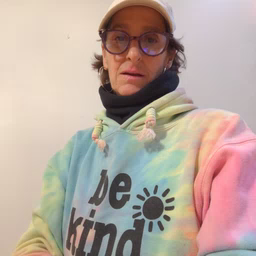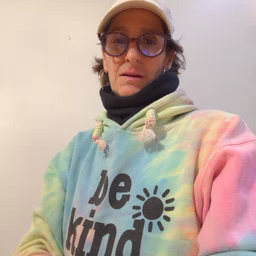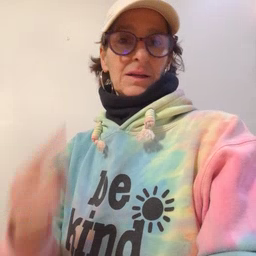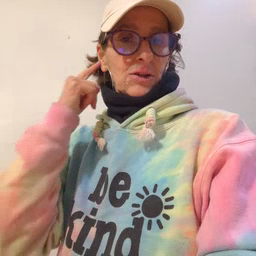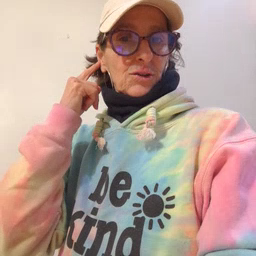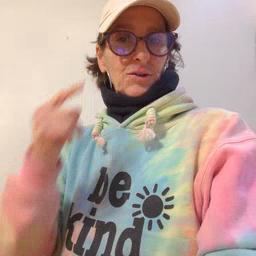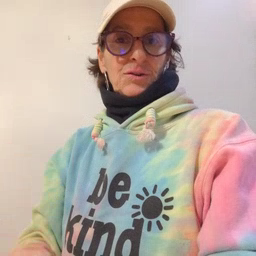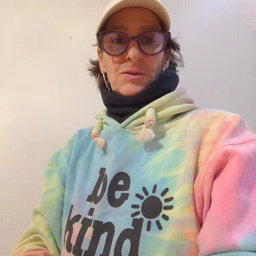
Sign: ear